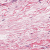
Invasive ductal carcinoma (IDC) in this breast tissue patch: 0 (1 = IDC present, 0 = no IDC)